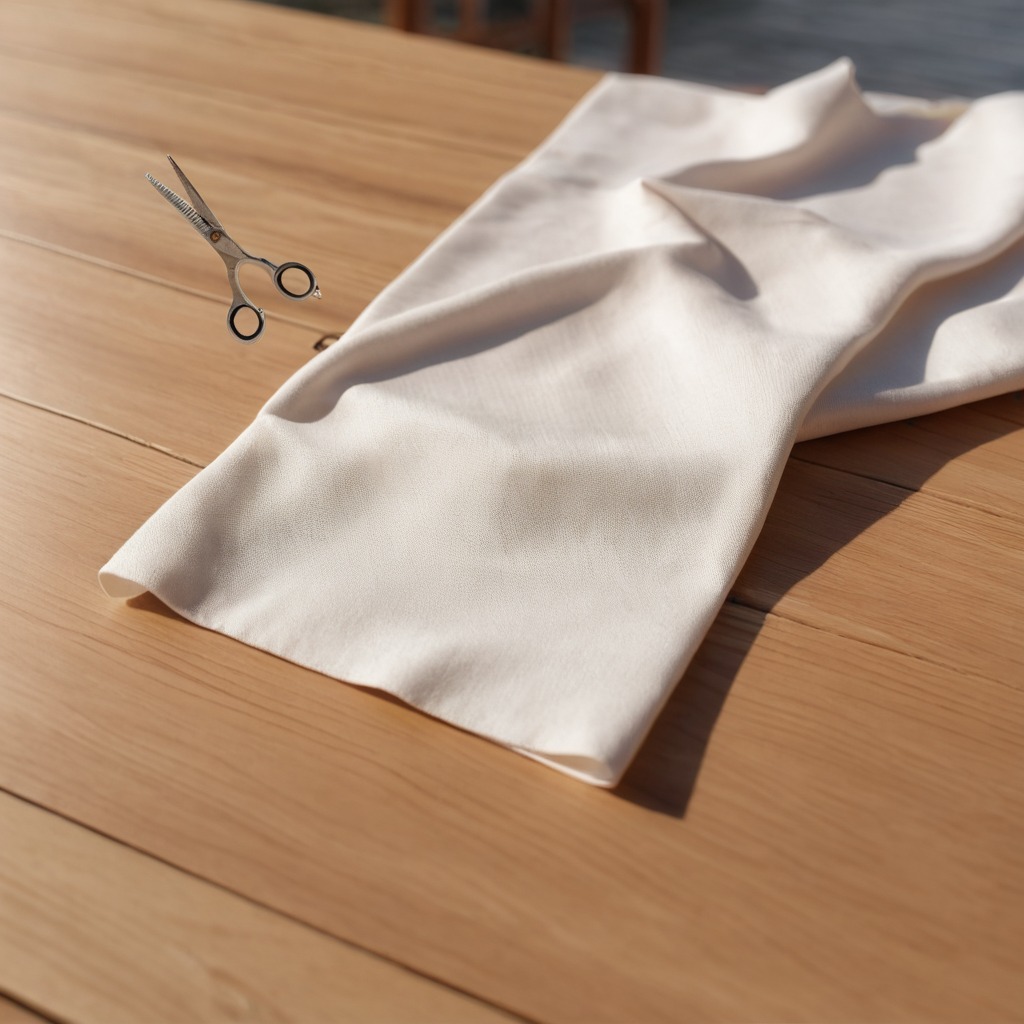
A scissor lying on a clean wooden table covered with a plain fabric table cloth in an outdoor workshop during daytime bright natural light soft shadows worn but beneath the cloth